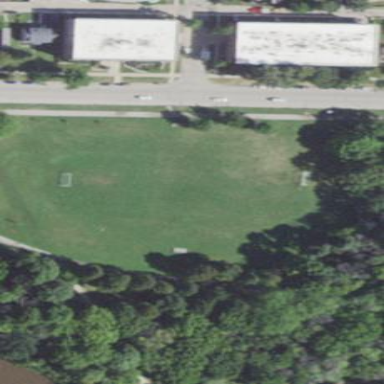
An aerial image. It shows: Soccer pitch designated for leisure and sports activities.